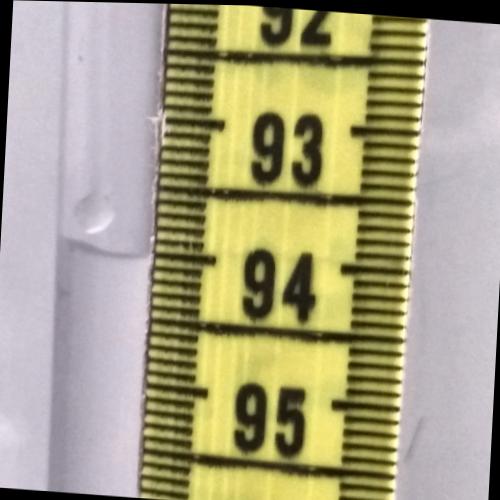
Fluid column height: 94.0 cm